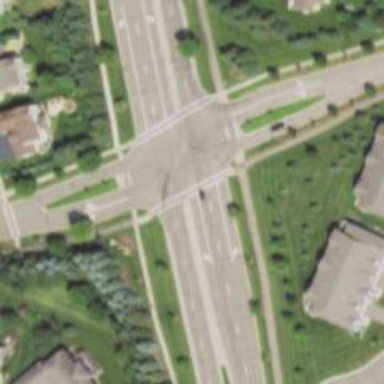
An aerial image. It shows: Marked asphalt cycleway crossing.